Question: I have created two simple SVG files for play and pause icons:
Play:
'''
<svg version="1.1" xmlns="http://www.w3.org/2000/svg" xmlns:xlink="http://www.w3.org/1999/xlink" width="5" height="5">
<polygon points="0,0 0,4 4,2" style="fill: red;" />
</svg>
'''
Pause:
'''
<svg version="1.1" xmlns="http://www.w3.org/2000/svg" xmlns:xlink="http://www.w3.org/1999/xlink" width="5" height="5">
<rect x="0" y="0" width="2" height="5" style="fill: red;" />
<rect x="3" y="0" width="2" height="5" style="fill: red;" />
</svg>
'''
They are both simple, 5x5 icons. The pause icon is being generated just as I'd assume, but I have a problem with play icon. For some reason, after scaling it's smaller than pause icon. I thought I calculated triangle's coords properly, one of the points is (4, 2), which makes the right middle of 5,5 image. But the result looks like this:

Am I missing something?
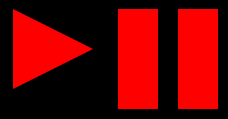
Answer: Well, triangle has the height of 4, rectangles have height of 5, and that's what you can see here :)
try:
'''
<svg version="1.1" xmlns="http://www.w3.org/2000/svg" xmlns:xlink="http://www.w3.org/1999/xlink" width="5" height="5">
<polygon points="0,0 0,5 5,2.5" style="fill: red;" />
</svg>
'''